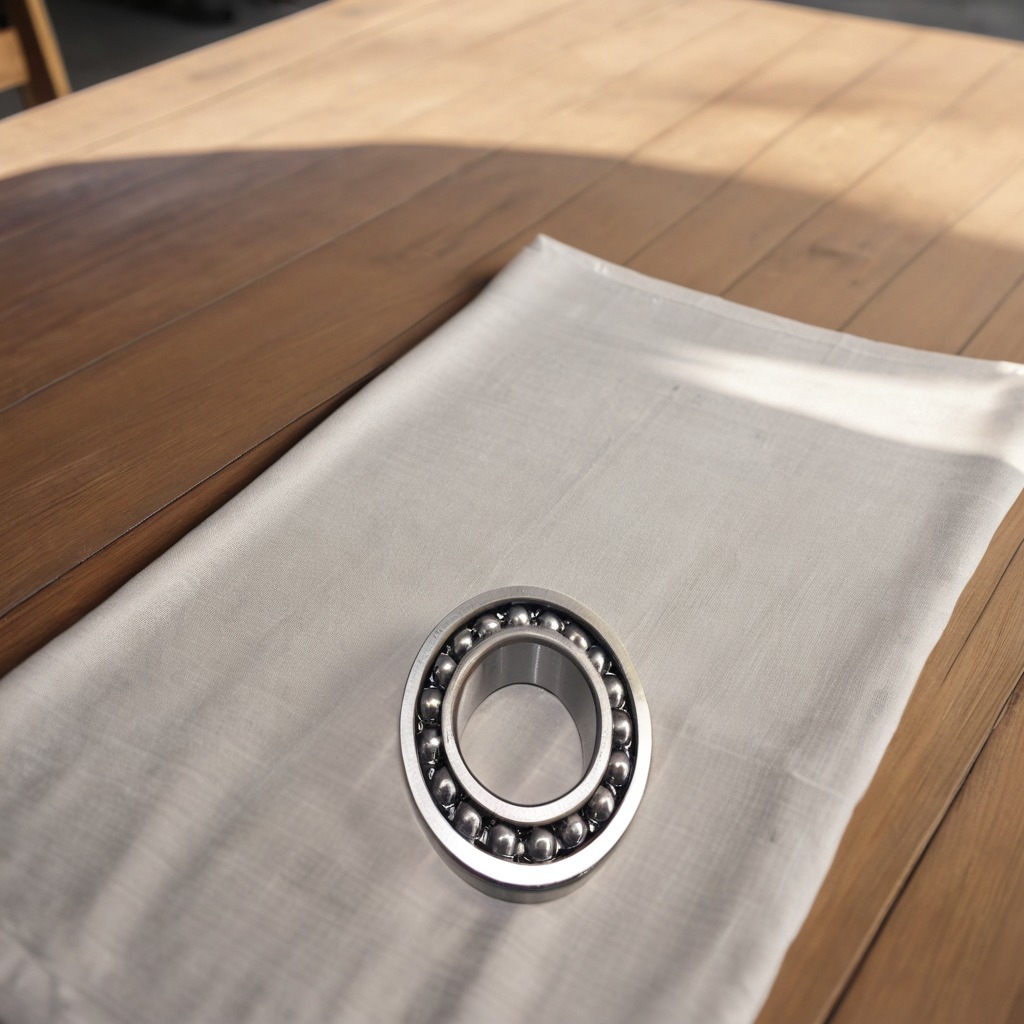
A metal ball bearing lies on the wooden table in the outdoor workshop.